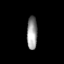
Tissue: prostate
Cell type: T cells
Senescence score: 0.7696
Nuclear area (px): 332
Mean DAPI intensity: 151.976